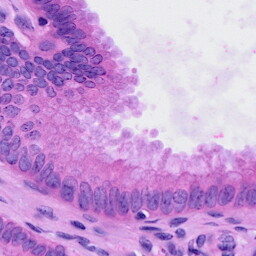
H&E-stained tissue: Cervix